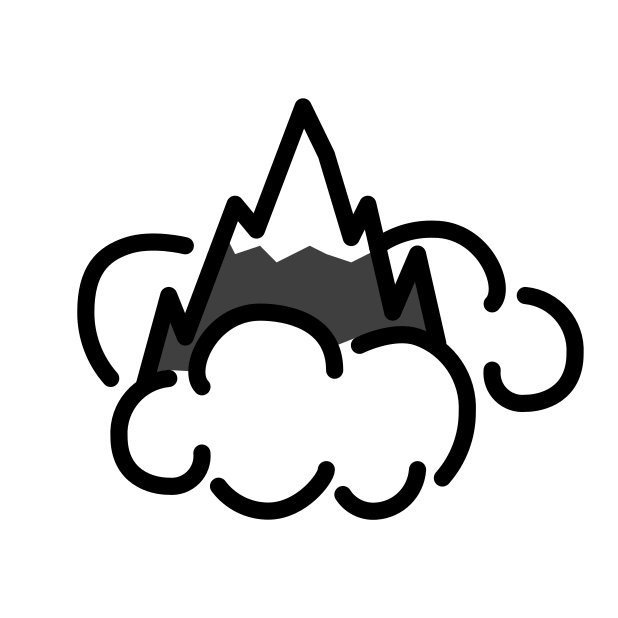
foggy mountain